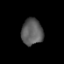
Tissue: prostate
Cell type: Fibroblasts
Senescence score: 0.6947
Nuclear area (px): 549
Mean DAPI intensity: 92.383